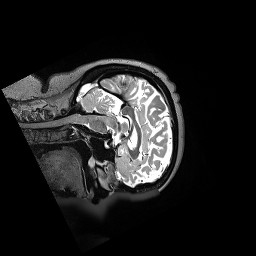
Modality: T2w
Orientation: sagittal
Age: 68
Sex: female